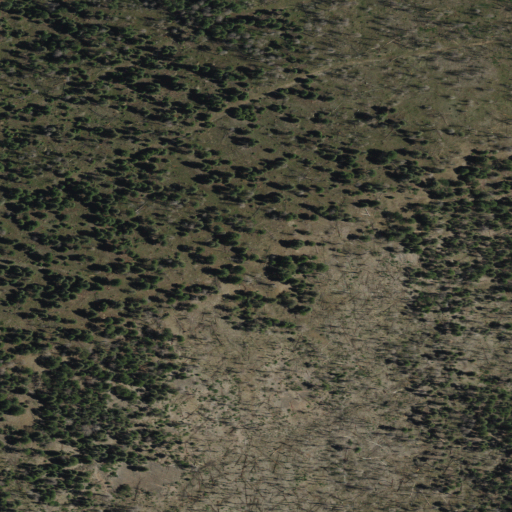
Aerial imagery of ridge(s) in New Mexico named Redondo Border containing evergreen forest, shrub, and grassland